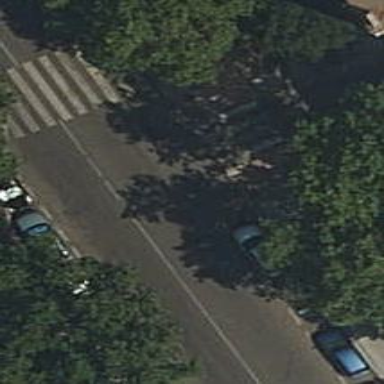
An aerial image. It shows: Zebra crossing on the road.